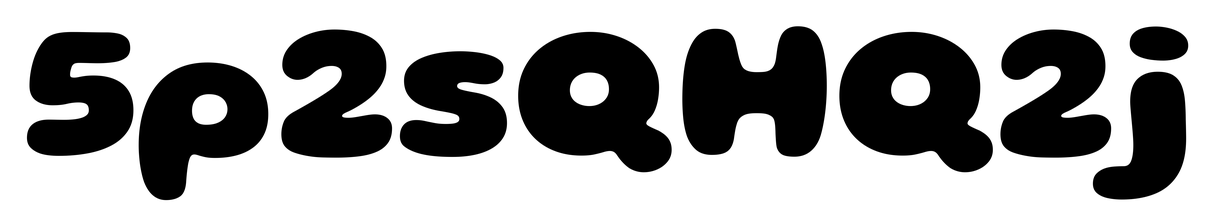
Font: Gluten_ExtraBold